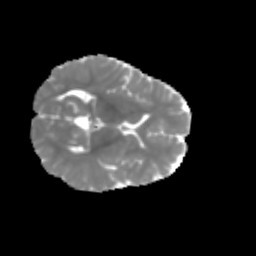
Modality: MD
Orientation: axial
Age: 7
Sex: female
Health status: healthy